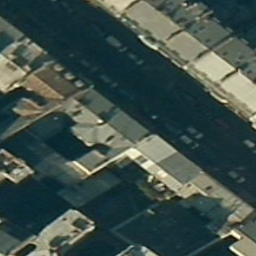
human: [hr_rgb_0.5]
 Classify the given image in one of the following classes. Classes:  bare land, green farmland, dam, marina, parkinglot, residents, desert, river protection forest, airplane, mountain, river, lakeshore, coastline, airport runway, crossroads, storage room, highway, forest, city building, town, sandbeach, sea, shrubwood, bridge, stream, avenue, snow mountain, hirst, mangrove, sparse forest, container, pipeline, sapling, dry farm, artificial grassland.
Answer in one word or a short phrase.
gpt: city building